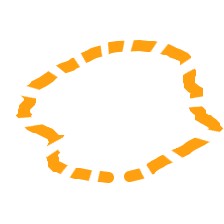
Shape: circle